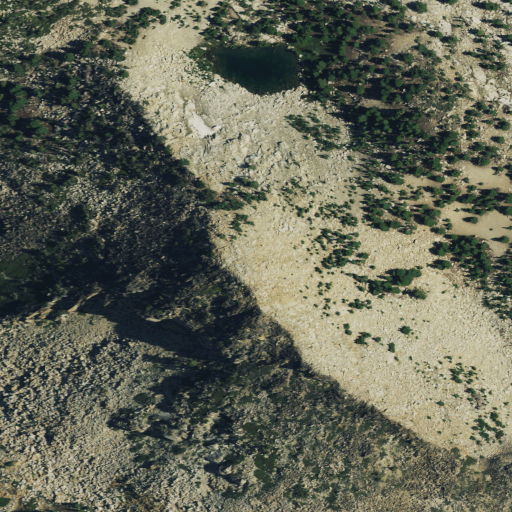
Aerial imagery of mountain in California named Silver Peak containing shrub, barren land, and evergreen forest